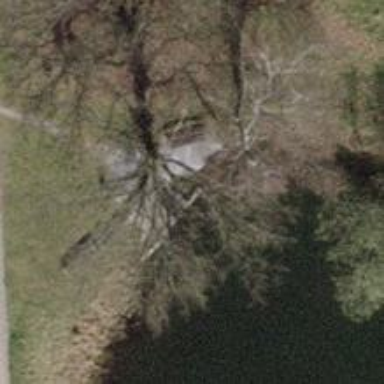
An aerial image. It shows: Brown bench.